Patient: sex M, age 37
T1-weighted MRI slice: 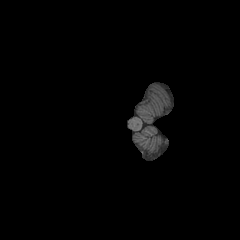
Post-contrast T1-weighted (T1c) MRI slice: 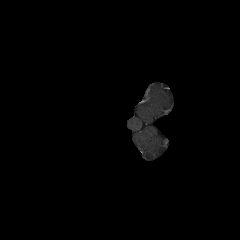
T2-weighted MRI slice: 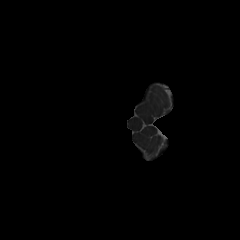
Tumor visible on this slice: no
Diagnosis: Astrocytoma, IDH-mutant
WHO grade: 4